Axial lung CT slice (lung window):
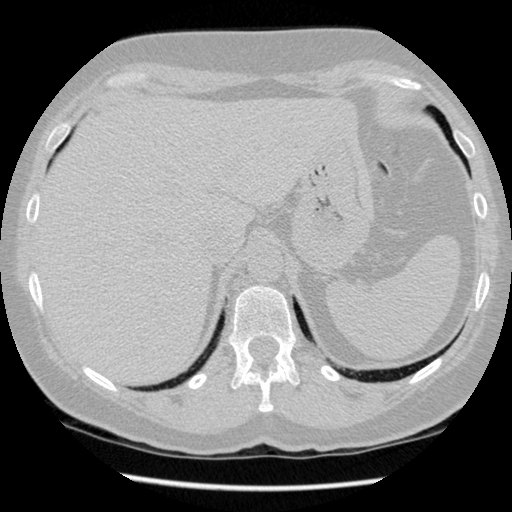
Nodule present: no